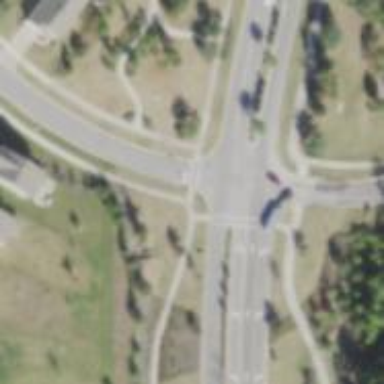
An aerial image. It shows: Uncontrolled road crossing.